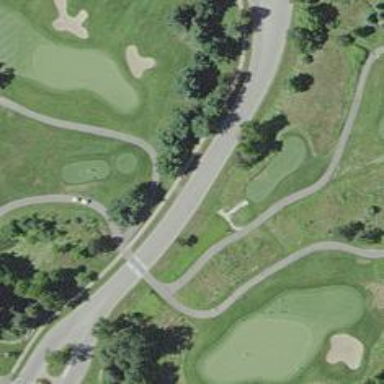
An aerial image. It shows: Asphalt service road used as golf cart path.